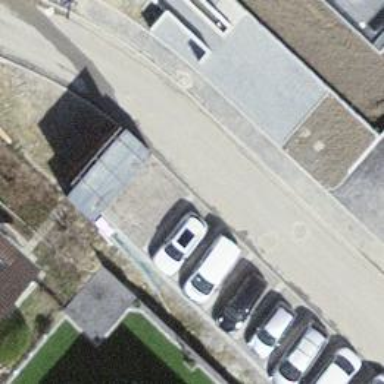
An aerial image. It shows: Sidewalk.